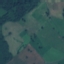
Label: Pasture